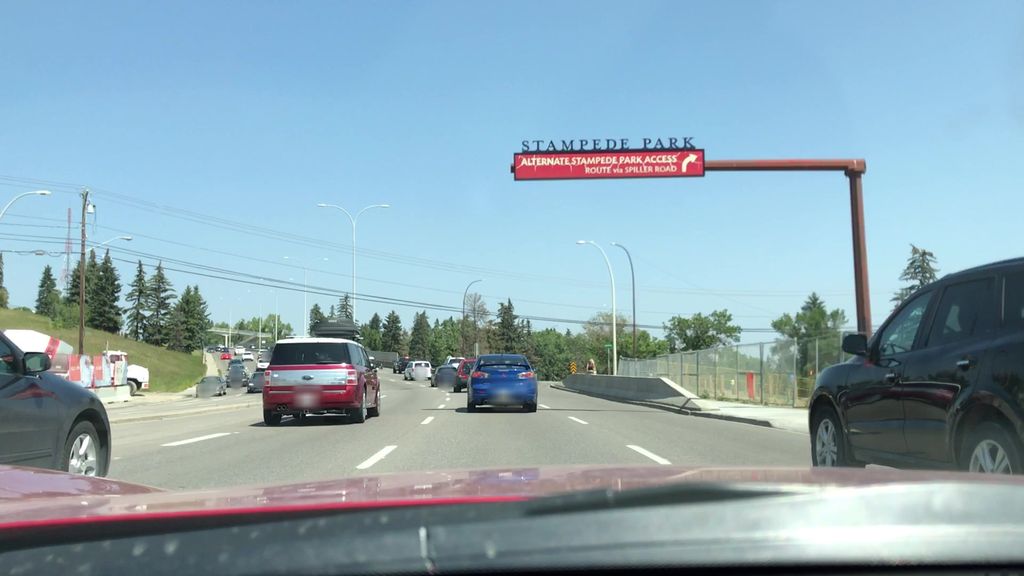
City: calgary